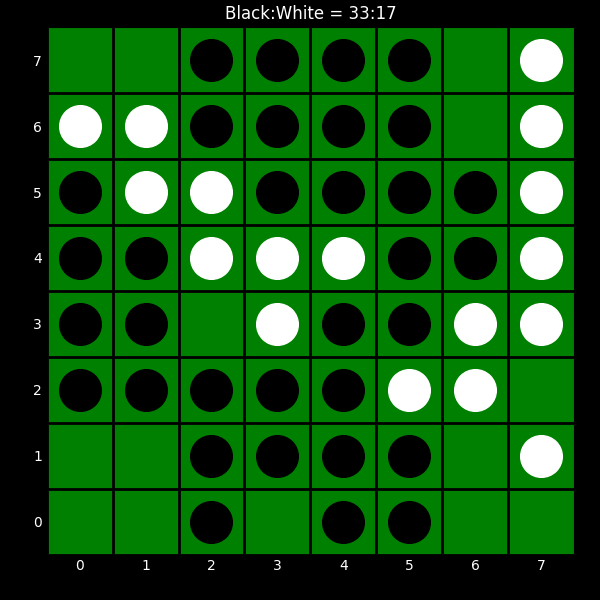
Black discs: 33
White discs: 17